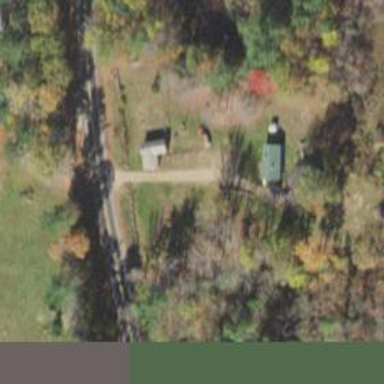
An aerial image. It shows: Driveway.